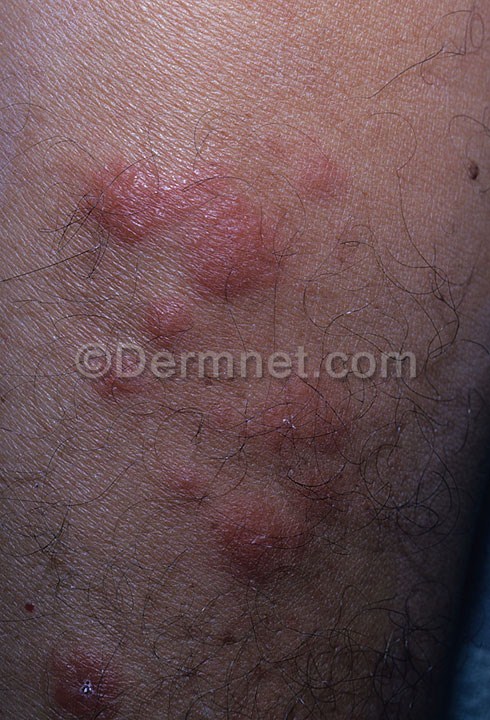
Disease: Warts Molluscum and other Viral Infections